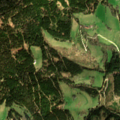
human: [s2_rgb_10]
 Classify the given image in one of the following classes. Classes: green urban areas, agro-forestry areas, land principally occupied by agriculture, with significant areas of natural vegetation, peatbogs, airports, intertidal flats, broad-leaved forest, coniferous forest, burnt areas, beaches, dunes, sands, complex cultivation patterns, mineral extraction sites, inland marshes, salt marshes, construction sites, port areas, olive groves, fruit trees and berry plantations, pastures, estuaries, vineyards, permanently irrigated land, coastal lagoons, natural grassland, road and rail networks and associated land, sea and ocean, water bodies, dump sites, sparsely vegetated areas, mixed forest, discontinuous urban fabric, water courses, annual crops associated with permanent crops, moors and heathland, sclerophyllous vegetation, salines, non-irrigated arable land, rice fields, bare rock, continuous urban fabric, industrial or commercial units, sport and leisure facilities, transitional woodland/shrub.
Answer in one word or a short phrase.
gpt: pastures, coniferous forest, mixed forest